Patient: sex F, age 75
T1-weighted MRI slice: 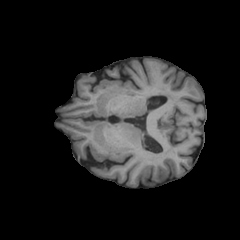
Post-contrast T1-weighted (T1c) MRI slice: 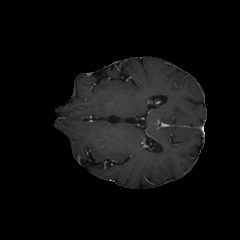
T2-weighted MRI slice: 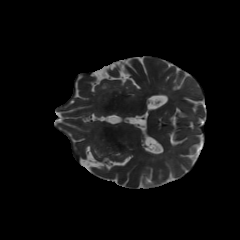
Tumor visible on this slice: no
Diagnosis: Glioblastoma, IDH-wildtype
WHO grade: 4